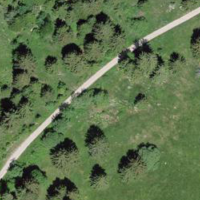
EUNIS habitat code: 44
Species observed at this site:
Dactylorhiza maculata
Sedum acre